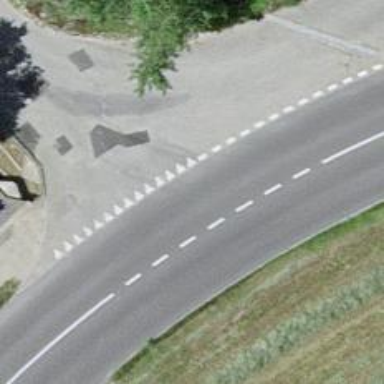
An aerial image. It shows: Road with "give way" sign.